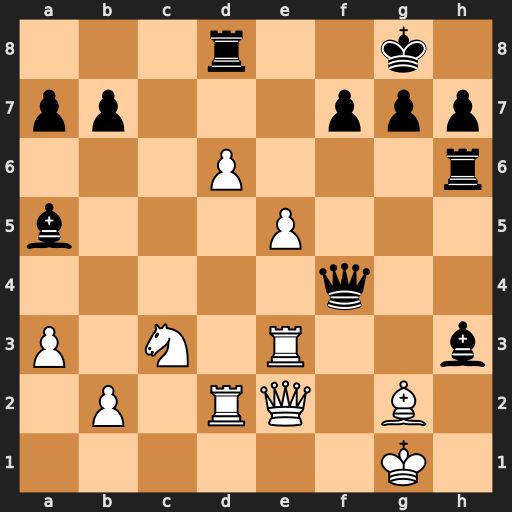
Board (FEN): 3r2k1/pp3ppp/3P3r/b3P3/5q2/P1N1R2b/1P1RQ1B1/6K1
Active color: w
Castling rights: -
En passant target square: -
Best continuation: Rxh3 Bb6+ Kh1 Rxh3+ Bxh3 Qg3 Qf1